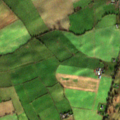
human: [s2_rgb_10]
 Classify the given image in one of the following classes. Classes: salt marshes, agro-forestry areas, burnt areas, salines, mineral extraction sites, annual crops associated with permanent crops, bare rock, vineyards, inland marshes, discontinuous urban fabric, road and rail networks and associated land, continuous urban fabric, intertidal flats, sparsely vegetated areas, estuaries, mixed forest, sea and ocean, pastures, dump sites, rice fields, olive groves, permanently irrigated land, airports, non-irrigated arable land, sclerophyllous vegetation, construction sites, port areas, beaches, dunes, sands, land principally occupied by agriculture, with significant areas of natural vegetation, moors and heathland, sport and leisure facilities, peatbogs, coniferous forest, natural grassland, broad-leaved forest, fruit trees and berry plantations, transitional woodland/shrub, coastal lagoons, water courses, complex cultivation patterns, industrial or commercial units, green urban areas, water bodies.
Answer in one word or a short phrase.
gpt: non-irrigated arable land, pastures